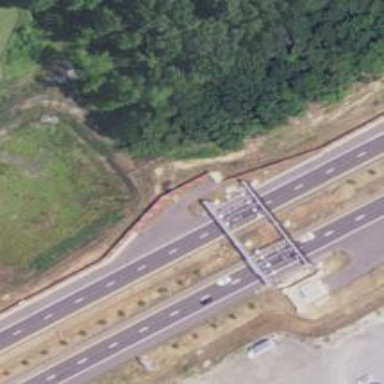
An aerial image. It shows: Toll gantry on the road.